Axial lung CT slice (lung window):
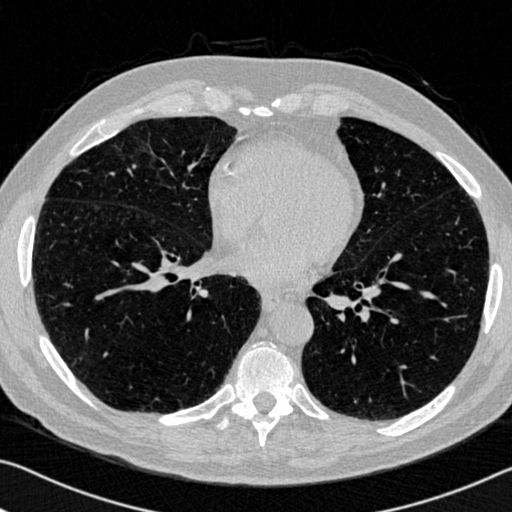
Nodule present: no